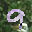
Label: 9